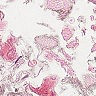
Metastatic tissue present: no